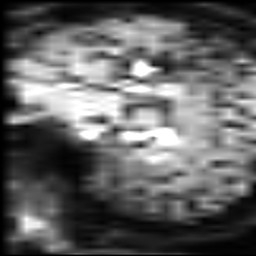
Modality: inplaneT2
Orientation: sagittal